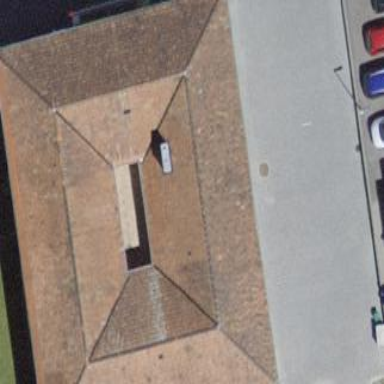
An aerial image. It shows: Building with roof made of roof tiles.